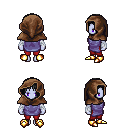
a pixel art fantasy rpg character, female body template, dark elf, purple skin, chain tabard jacket, red pants, gray plain hairstyle, cloth hood, white cloth bandages, gold boots, four views (front, back, left, right), 2x2 character sprite sheet, small pixel art, hard edges, no anti-aliasing